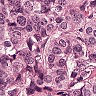
Metastatic tissue present: yes